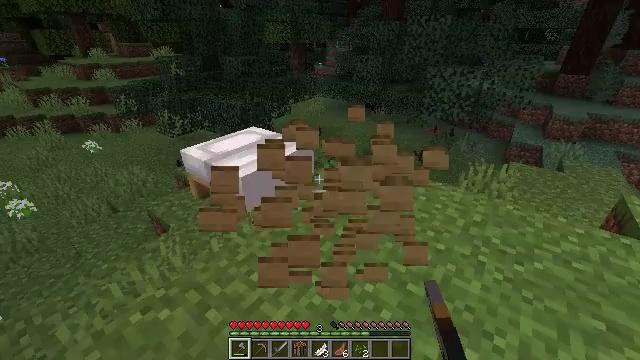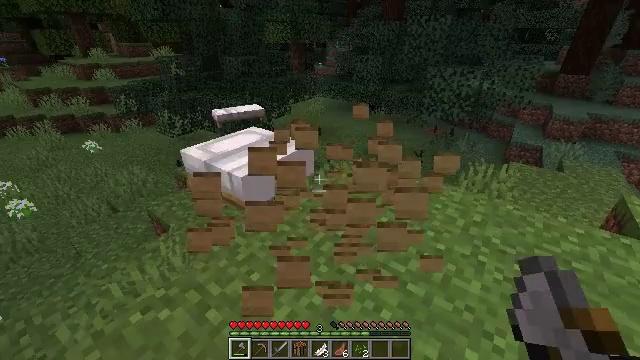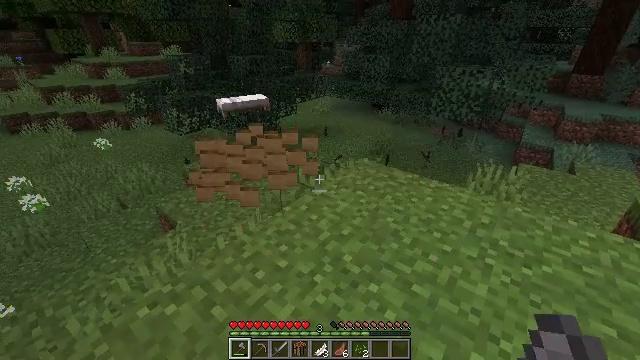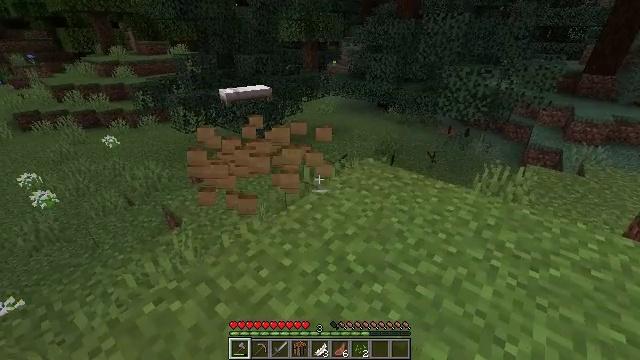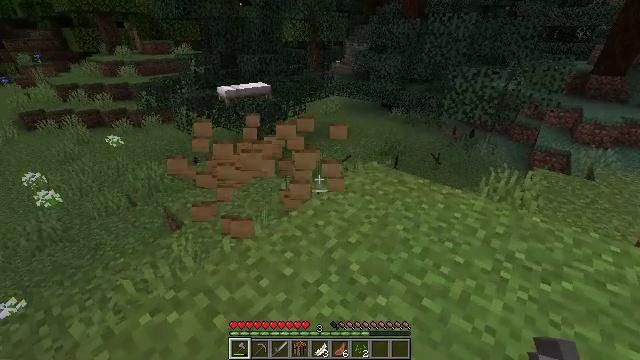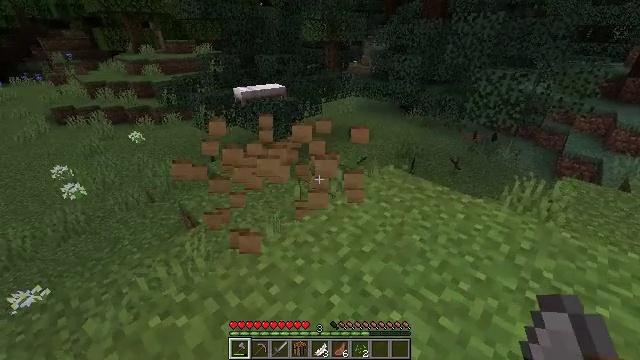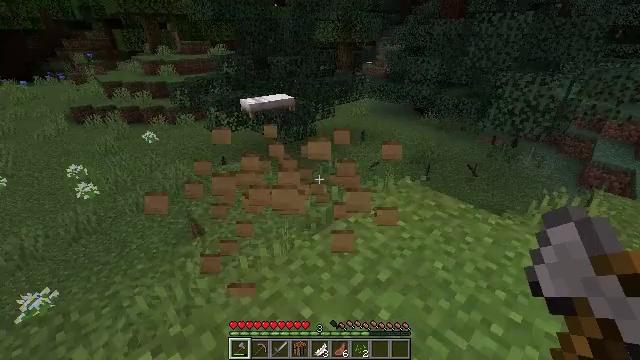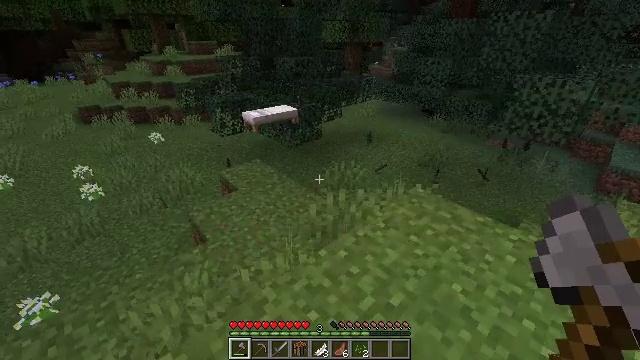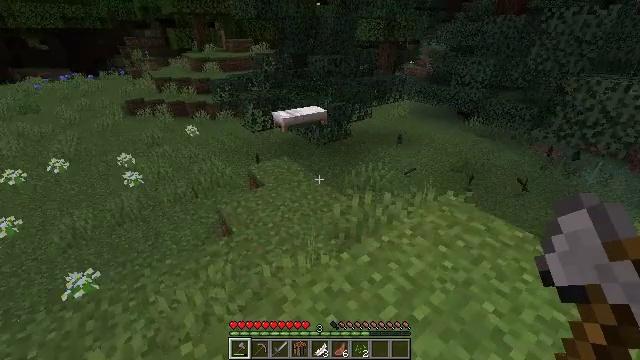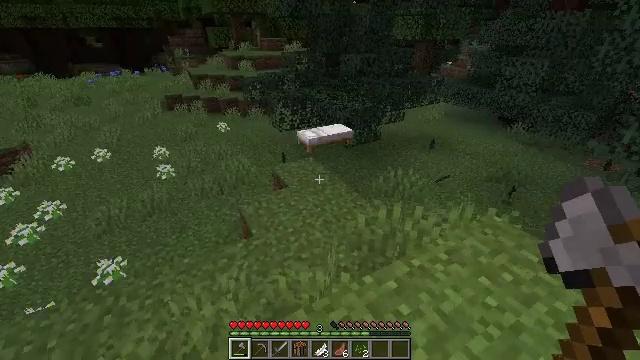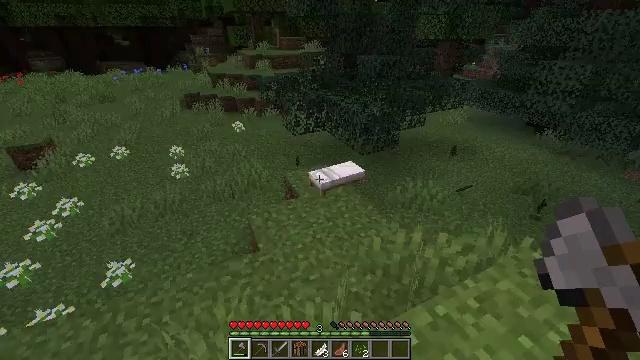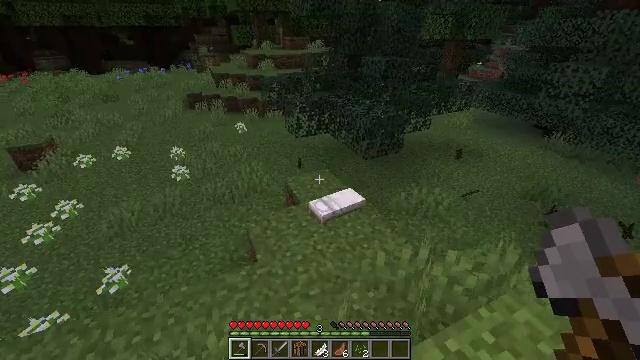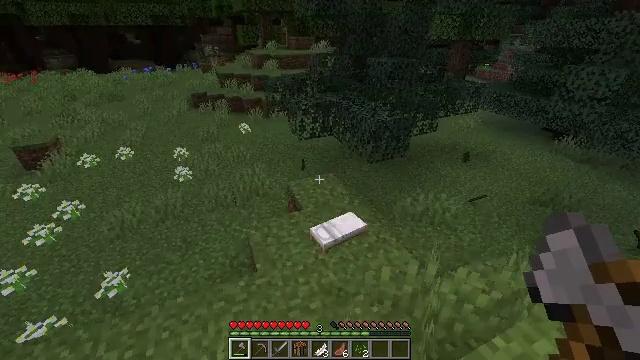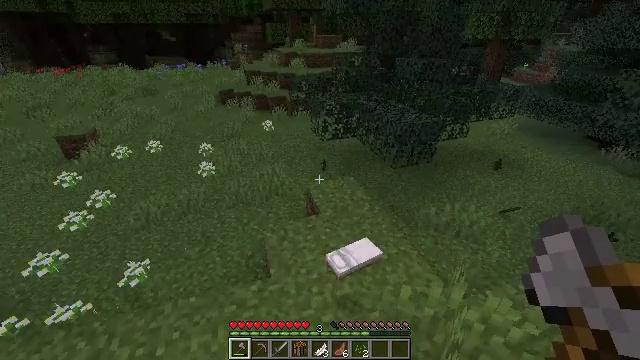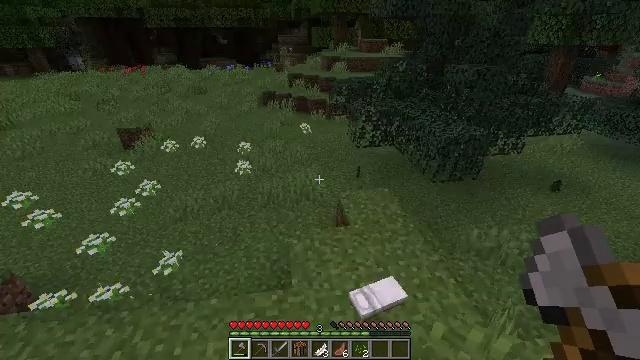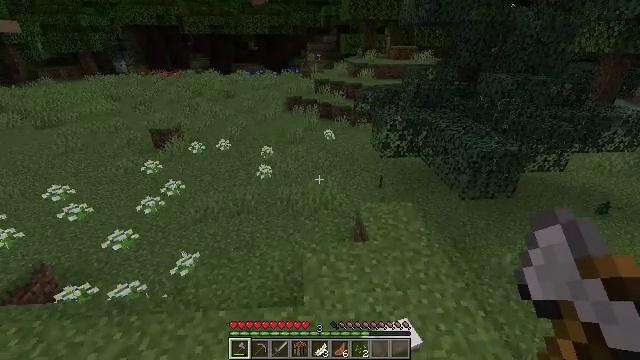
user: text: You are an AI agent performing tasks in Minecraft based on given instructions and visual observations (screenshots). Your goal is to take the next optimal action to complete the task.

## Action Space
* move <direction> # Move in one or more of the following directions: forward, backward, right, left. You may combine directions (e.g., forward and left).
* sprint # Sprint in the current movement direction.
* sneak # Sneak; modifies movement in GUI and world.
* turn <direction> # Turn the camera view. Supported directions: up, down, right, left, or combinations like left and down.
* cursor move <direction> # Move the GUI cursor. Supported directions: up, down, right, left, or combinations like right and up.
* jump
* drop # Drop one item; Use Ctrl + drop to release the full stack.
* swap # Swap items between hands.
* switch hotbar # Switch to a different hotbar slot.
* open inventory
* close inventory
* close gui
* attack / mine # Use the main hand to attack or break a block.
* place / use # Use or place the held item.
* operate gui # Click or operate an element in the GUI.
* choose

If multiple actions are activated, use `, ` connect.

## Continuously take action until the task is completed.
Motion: motion action
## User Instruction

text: Get an azure bluet to use in crafting.
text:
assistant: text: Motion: no_op
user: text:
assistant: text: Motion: turn left
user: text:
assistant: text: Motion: turn left
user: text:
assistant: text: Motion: move forward
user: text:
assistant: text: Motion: move forward, turn left
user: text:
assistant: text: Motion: move forward, turn left
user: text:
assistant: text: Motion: move forward, turn left
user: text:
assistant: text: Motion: move forward, turn left
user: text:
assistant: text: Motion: move forward, turn left
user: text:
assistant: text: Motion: move forward, turn left
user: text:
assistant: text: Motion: move forward
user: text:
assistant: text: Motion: move forward, turn left
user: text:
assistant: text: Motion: move forward, turn left
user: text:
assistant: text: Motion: move forward, turn left
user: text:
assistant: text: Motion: move forward, turn left and up
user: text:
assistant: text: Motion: move forward
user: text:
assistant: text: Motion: move forward
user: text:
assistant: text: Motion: move forward
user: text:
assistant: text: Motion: move forward
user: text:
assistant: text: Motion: move forward
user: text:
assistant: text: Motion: no_op
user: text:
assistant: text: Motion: turn left
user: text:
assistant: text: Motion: turn left and up
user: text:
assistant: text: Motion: turn left
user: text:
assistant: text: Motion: turn left
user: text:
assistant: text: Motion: move back
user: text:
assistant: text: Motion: move back and move left, turn left
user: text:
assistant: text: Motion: move back and move left, turn left and up
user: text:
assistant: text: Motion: move back and move left, turn left and up
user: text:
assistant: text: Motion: move back and move left, turn left and up